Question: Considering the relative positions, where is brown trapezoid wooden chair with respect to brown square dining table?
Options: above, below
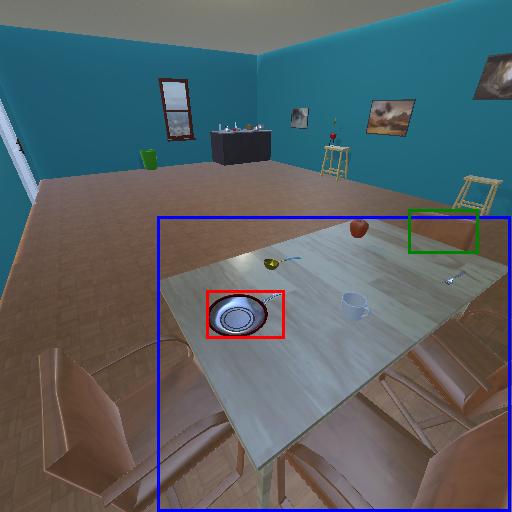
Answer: above